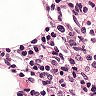
Metastatic tissue present: no